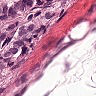
Metastatic tissue present: yes